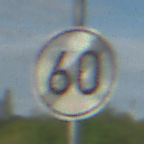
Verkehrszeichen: EndeGeschwindigkeit60
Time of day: MorningAfternoon
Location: Outdoor (Suburban)
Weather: PartlyCloudy
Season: NotSpecified
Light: Natural